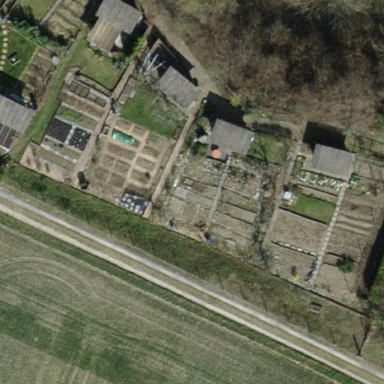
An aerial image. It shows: Allotments area.